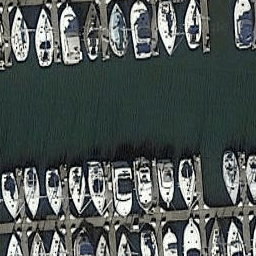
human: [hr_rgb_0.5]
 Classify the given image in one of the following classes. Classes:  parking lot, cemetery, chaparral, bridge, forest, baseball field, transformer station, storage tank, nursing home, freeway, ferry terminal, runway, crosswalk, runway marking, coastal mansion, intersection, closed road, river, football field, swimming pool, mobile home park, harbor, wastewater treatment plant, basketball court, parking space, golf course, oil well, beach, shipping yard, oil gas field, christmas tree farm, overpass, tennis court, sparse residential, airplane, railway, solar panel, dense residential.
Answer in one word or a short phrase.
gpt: harbor